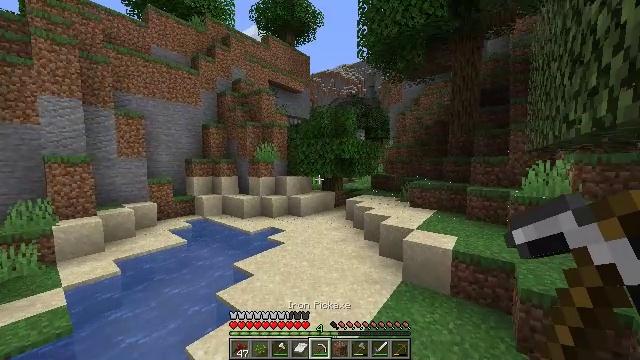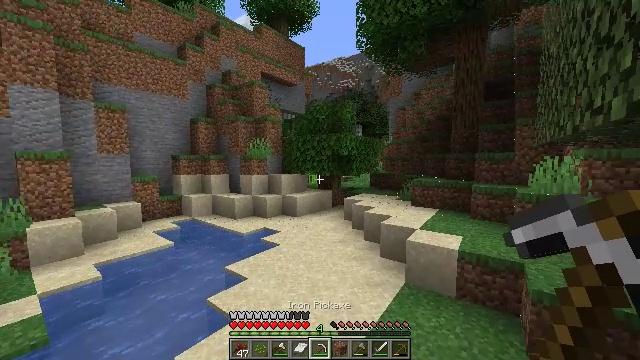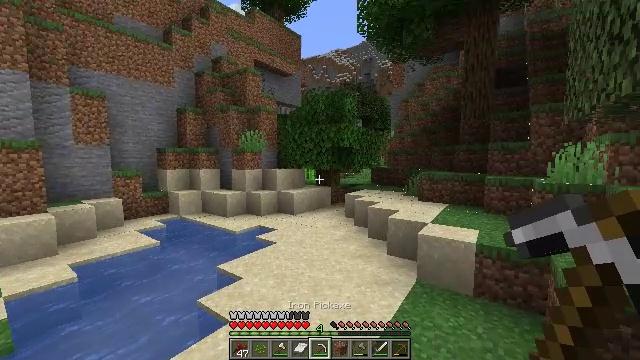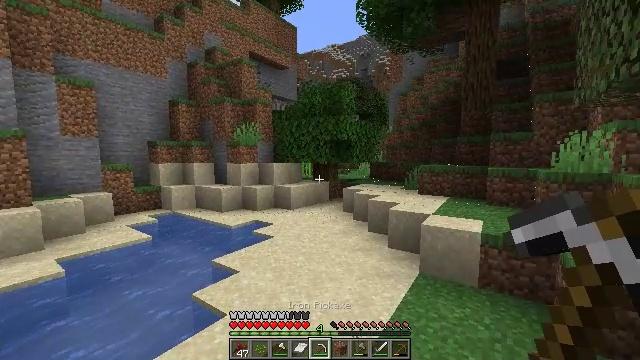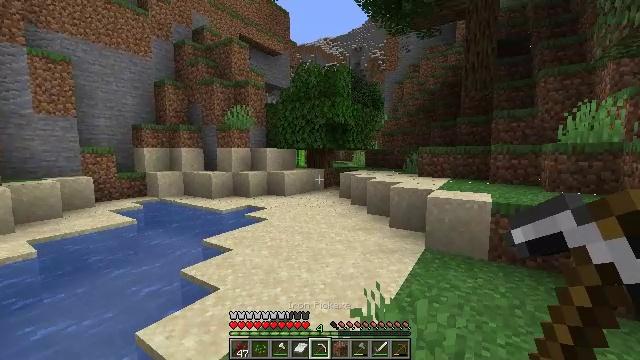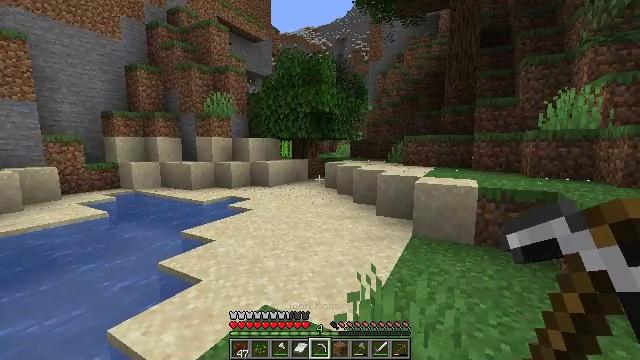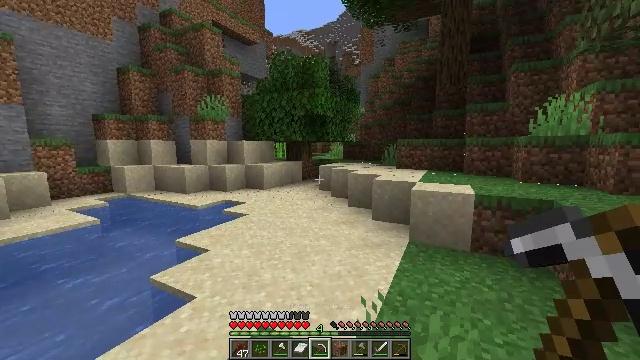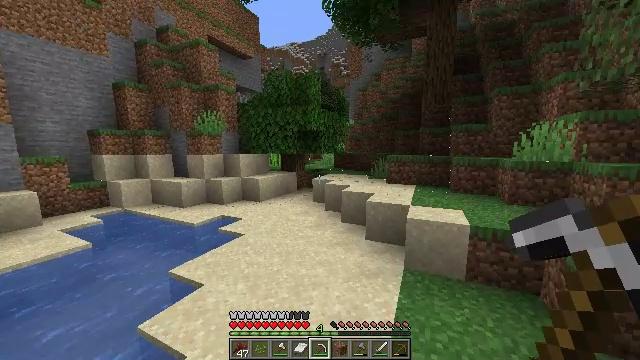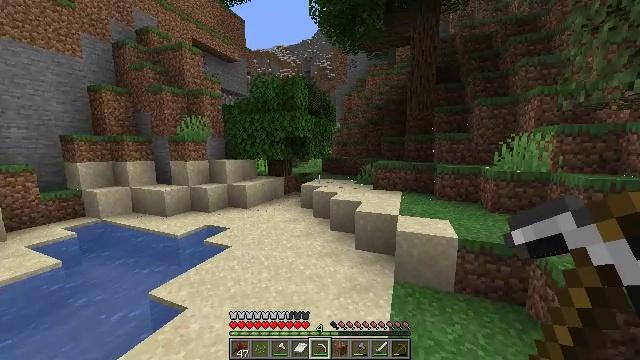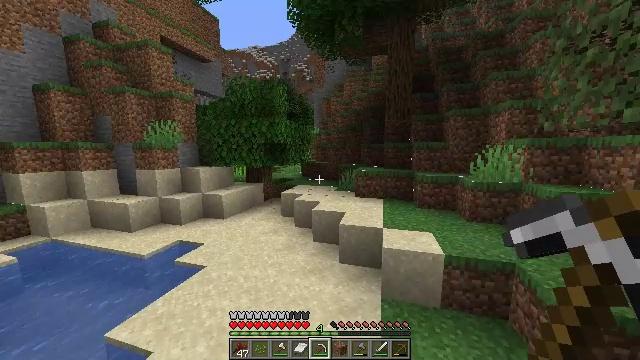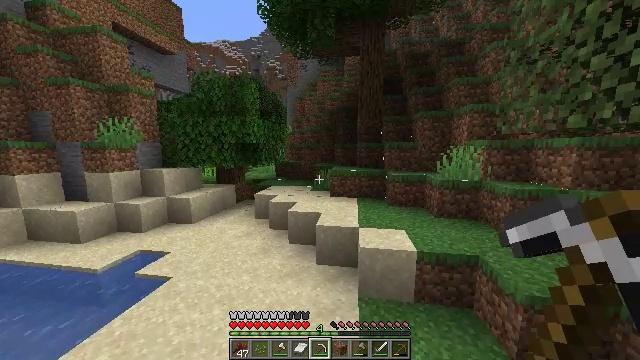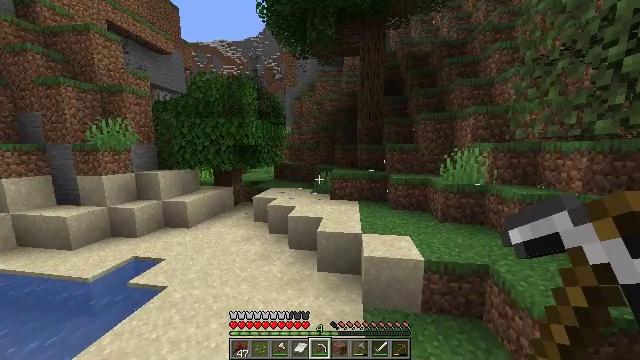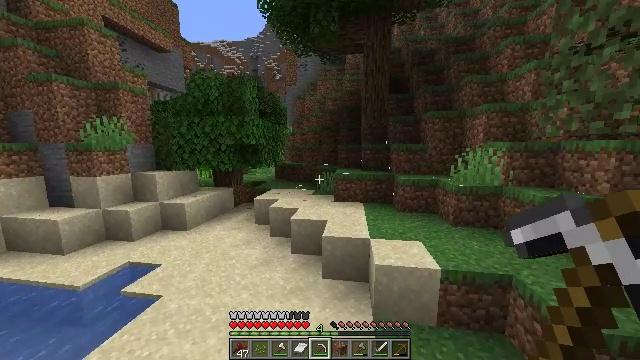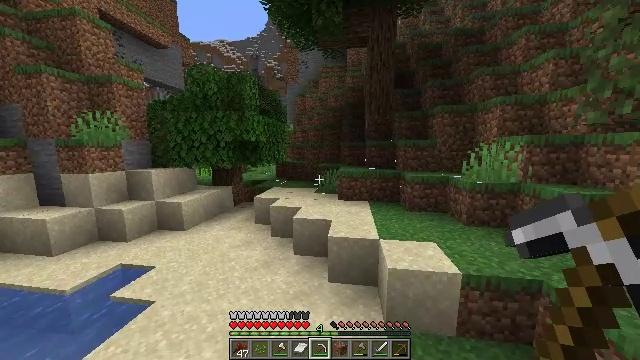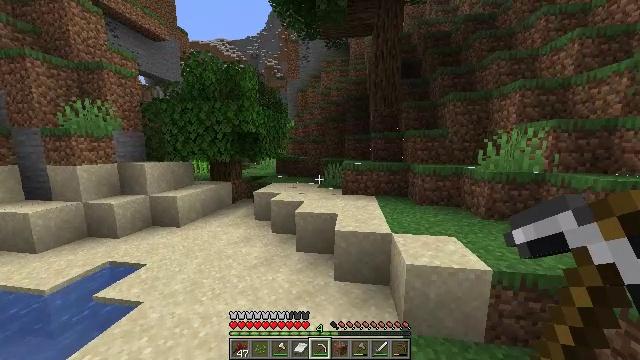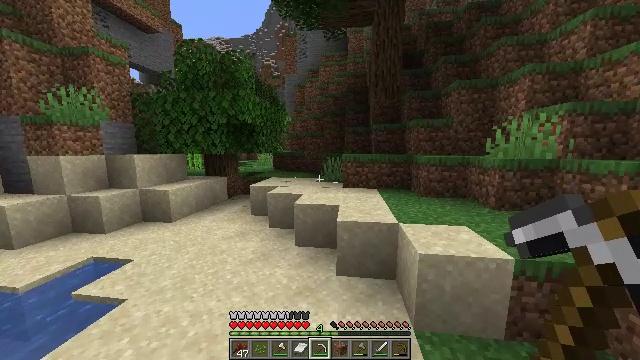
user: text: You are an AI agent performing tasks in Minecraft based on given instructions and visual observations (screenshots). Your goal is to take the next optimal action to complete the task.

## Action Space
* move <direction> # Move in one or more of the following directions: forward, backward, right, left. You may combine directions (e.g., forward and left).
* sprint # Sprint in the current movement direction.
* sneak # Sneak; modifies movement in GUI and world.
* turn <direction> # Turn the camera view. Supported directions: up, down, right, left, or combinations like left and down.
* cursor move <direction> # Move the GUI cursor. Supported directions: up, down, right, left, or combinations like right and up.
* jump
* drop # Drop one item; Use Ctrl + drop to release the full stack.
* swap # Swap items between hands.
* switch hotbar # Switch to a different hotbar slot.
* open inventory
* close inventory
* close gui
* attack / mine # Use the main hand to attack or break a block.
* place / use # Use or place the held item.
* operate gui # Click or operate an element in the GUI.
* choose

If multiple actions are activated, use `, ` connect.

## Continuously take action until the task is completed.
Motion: motion action
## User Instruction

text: Mine a chest to move it.
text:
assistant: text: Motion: move forward, turn right, jump
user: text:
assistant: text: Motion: move forward, turn right, jump
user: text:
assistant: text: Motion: move forward, jump
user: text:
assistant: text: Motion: move forward, turn right, jump
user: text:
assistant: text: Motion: move forward, sprint, turn right and down, jump
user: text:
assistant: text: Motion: move forward, sprint, turn right, jump
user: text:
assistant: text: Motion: move forward, sprint, turn right, jump
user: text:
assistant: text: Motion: move forward, turn right, jump
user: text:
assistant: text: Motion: move forward, turn right, jump
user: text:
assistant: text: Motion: move forward, turn right, jump
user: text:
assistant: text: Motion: move forward, jump
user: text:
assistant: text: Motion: move forward, jump
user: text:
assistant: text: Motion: move forward, jump
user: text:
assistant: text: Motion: move forward, jump
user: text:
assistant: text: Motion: move forward, jump
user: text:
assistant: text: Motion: move forward, jump
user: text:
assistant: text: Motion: move forward, sprint, jump
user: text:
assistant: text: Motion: move forward, sprint, jump
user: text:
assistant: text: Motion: move forward, sprint, jump
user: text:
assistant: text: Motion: move forward, sprint, jump
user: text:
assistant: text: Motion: move forward, jump
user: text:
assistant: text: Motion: move forward, jump
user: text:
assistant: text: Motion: move forward, jump
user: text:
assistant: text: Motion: move forward, jump
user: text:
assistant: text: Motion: move forward, jump
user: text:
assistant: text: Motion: move forward, sprint, jump
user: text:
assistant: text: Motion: move forward, sprint, jump
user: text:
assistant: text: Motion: move forward, sprint, jump
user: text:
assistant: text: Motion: move forward, sprint, turn up, jump
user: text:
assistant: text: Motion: move forward, turn up, jump